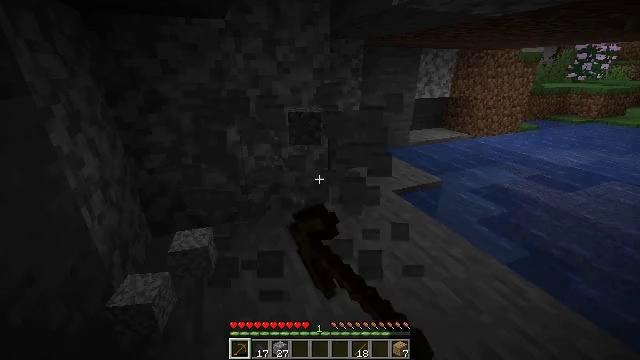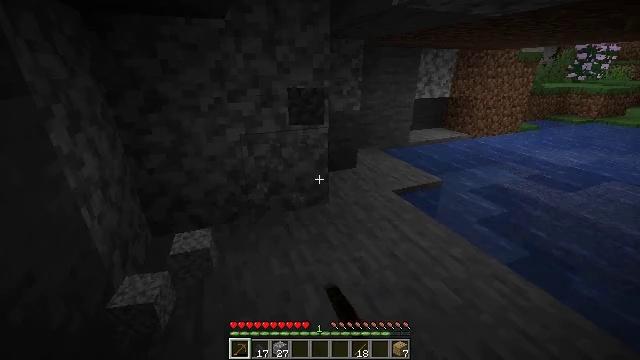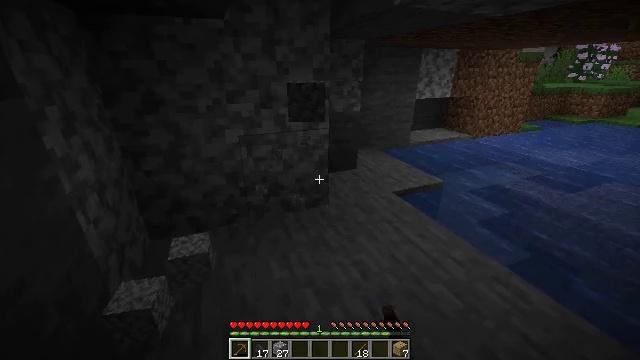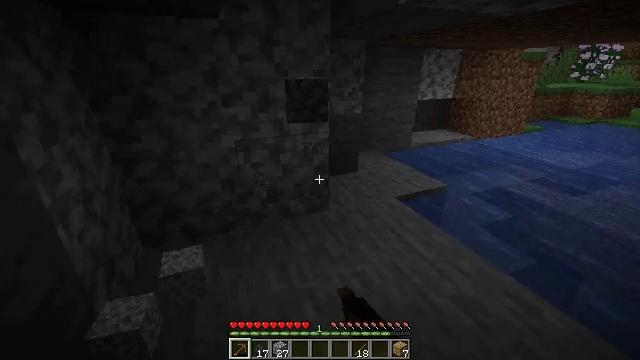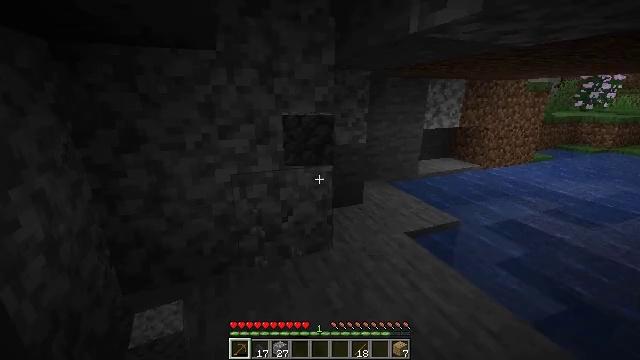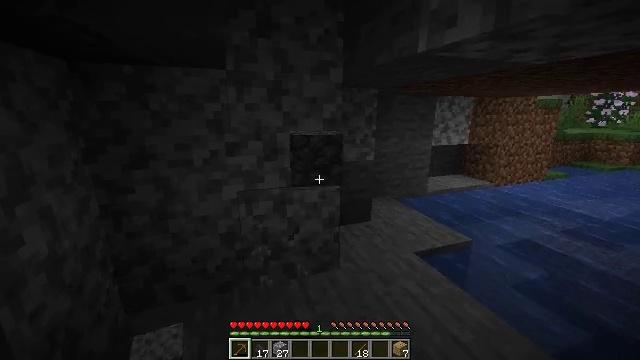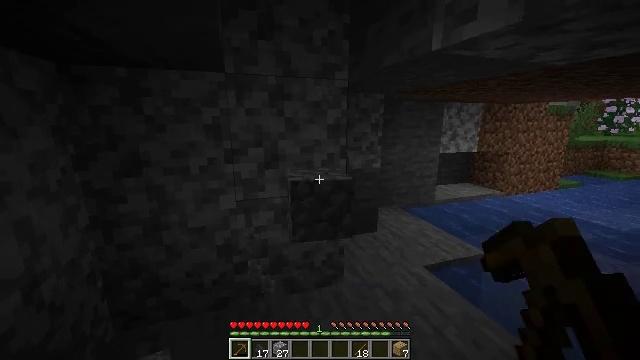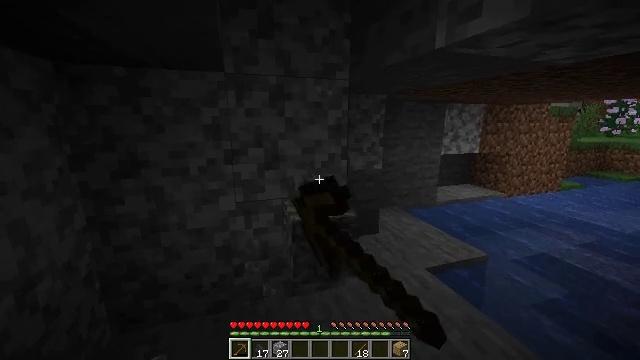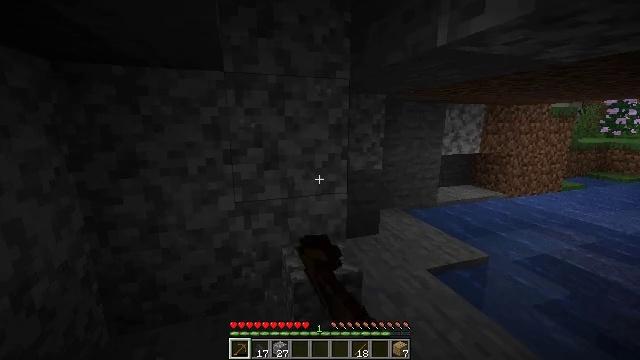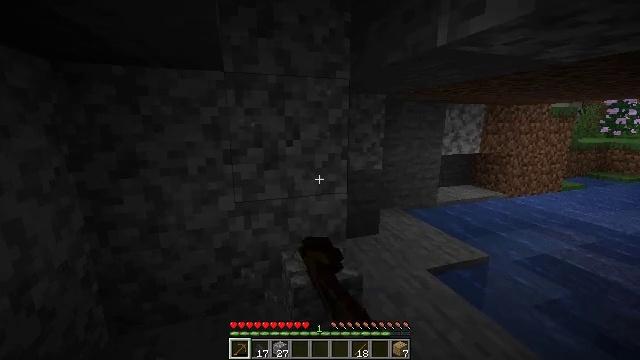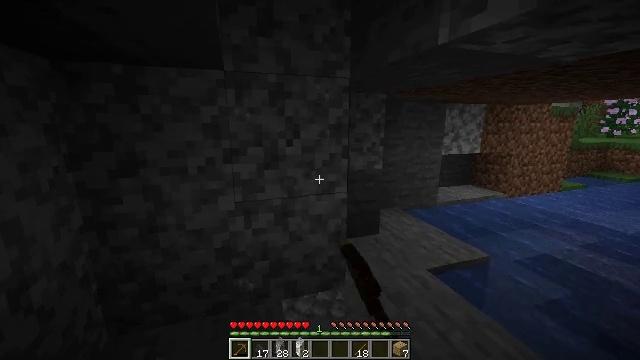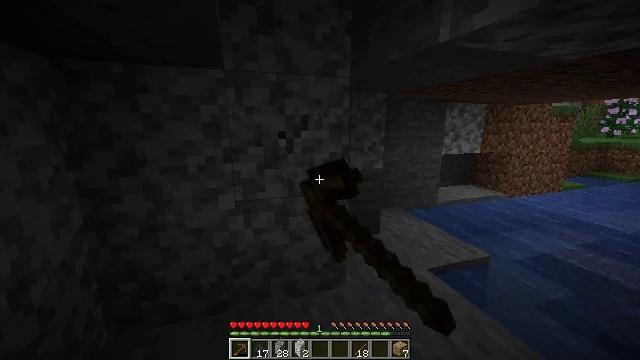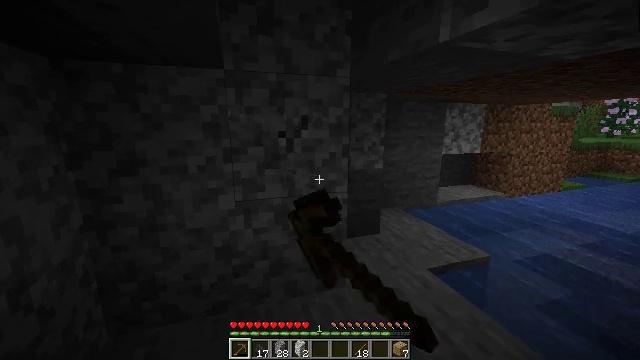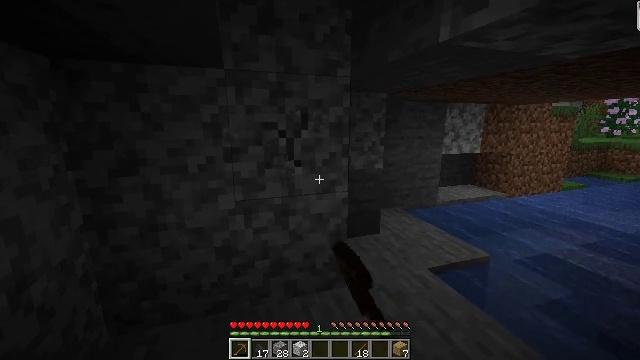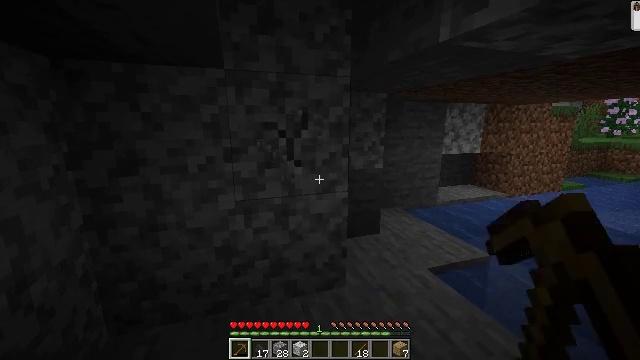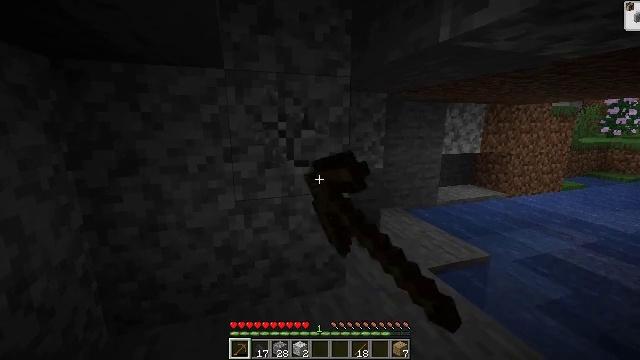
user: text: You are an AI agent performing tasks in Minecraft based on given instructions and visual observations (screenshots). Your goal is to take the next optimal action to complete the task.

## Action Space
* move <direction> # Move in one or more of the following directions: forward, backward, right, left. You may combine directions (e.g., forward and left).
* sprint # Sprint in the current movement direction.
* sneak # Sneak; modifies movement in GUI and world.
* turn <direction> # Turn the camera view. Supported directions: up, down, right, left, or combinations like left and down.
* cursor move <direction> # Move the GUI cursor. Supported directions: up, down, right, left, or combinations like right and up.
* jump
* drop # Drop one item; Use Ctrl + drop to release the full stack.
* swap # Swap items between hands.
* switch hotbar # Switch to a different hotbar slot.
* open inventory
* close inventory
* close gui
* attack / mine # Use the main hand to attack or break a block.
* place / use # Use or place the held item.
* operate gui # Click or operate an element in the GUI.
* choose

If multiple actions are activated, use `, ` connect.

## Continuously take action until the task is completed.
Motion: motion action
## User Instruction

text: Excavate some diorite.
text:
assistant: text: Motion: attack / mine
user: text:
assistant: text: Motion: move forward, attack / mine
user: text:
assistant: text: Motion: move forward, attack / mine
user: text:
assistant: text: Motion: move forward, turn up, attack / mine
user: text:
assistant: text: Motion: turn left and up, attack / mine
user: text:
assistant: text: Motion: turn left and up, attack / mine
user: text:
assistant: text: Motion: attack / mine
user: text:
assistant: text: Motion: attack / mine
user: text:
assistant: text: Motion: attack / mine
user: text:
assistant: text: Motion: attack / mine
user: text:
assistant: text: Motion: attack / mine
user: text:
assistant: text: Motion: attack / mine
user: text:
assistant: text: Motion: attack / mine
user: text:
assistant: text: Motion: attack / mine
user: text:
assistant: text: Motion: attack / mine
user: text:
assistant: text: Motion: attack / mine
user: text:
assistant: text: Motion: attack / mine
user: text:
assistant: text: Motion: attack / mine
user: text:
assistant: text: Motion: attack / mine
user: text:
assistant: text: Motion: attack / mine
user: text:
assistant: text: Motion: attack / mine
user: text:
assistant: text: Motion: attack / mine
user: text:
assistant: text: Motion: attack / mine
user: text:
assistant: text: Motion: attack / mine
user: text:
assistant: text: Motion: attack / mine
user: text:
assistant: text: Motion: attack / mine
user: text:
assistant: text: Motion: attack / mine
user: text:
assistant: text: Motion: attack / mine
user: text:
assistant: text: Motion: attack / mine
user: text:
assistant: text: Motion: attack / mine